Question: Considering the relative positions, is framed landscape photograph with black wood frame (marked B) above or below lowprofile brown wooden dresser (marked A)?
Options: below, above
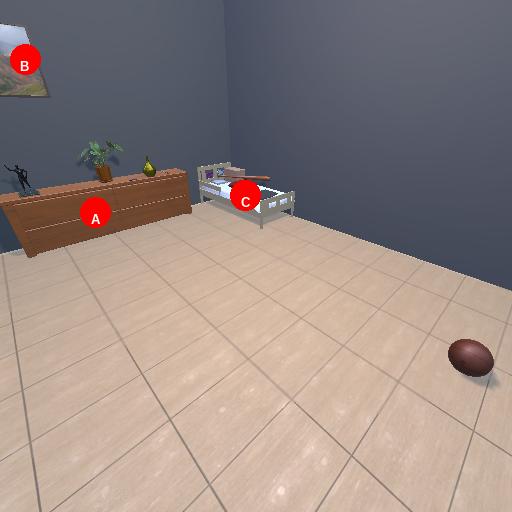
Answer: below